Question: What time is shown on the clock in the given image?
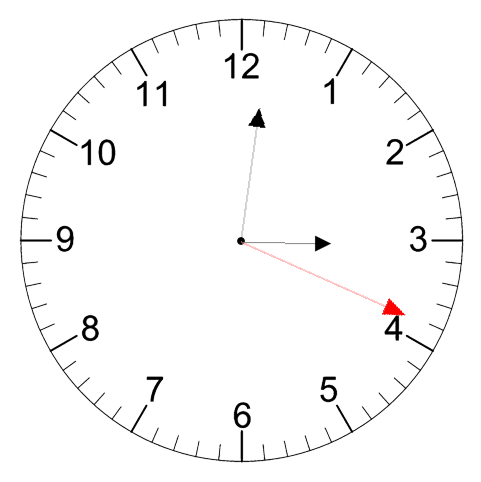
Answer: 03:01:19